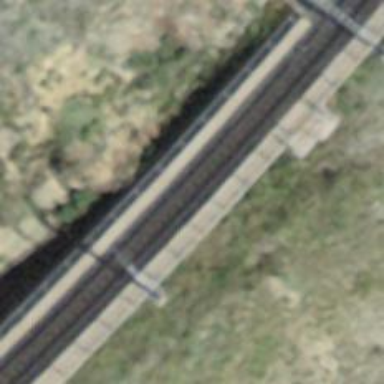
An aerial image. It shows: Narrow-gauge railway track with 1 electrified contact line.